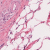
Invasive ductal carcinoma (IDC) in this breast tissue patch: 1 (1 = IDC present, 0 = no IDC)